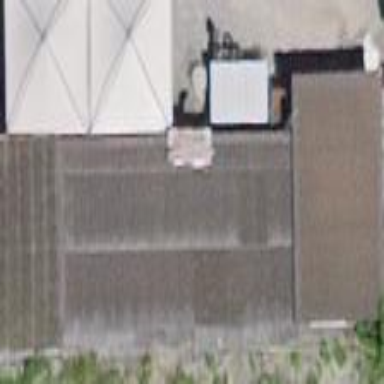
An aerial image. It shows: View of roof of building.